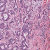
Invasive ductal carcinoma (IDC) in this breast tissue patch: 1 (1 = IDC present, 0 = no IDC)